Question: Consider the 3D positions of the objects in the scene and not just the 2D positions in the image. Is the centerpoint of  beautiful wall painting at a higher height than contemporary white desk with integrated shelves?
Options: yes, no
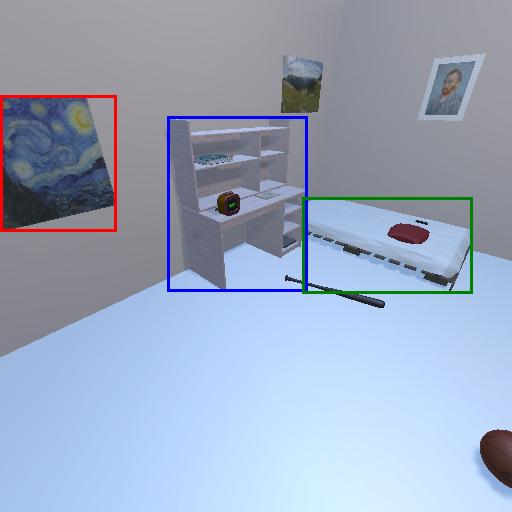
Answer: yes